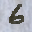
Label: 6